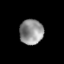
Tissue: lung
Cell type: Epithelial cells
Senescence score: 0.1883
Nuclear area (px): 582
Mean DAPI intensity: 144.576